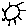
Label: sun